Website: walmart
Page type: payment
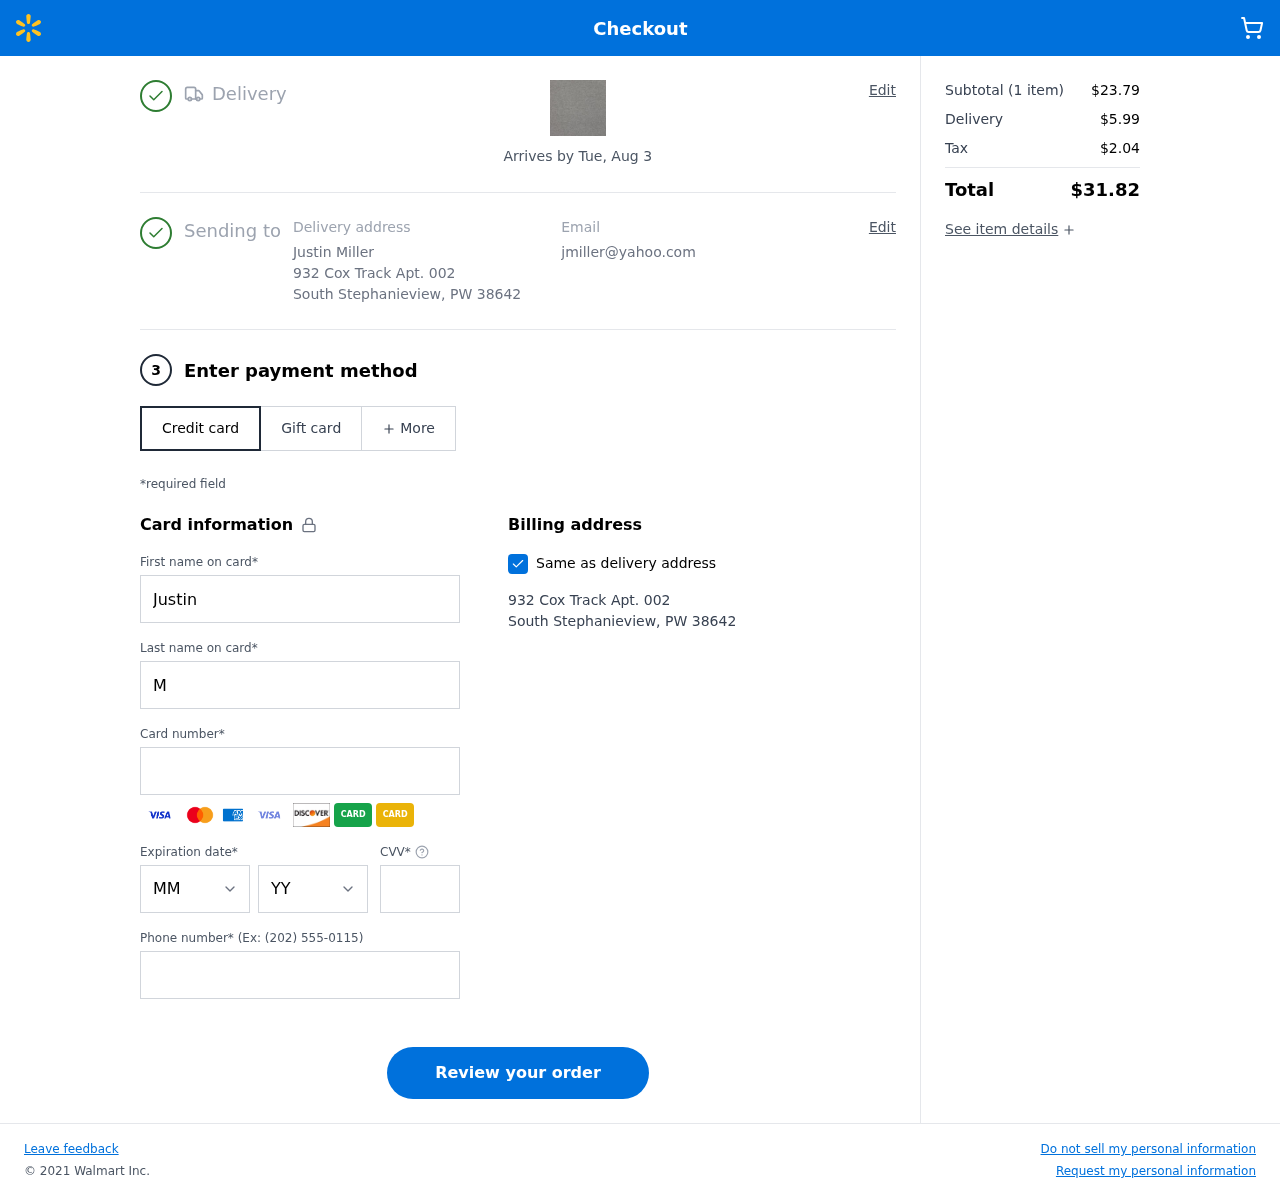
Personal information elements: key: PII_CARD_CVV
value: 082
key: PII_CARD_EXPIRY_MONTH
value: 08
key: PII_CARD_EXPIRY_YEAR
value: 26
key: PII_CARD_NUMBER
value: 4198 4474 2752 0207
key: PII_CITY
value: South Stephanieview
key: PII_EMAIL
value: jmiller@yahoo.com
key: PII_FIRSTNAME
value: Justin
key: PII_FULLNAME
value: Justin Miller
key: PII_LASTNAME
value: Miller
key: PII_PHONE
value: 6426797545
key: PII_POSTCODE
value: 38642
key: PII_STATE_ABBR
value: PW
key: PII_STREET
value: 932 Cox Track Apt. 002
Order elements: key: ORDER_DELIVERY_DATE
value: Arrives by Tue, Aug 3
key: ORDER_NUM_ITEMS
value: (1 item)
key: ORDER_SUBTOTAL
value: $23.79
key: ORDER_SHIPPING_COST
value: $5.99
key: ORDER_TAX
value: $2.04
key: ORDER_TOTAL
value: $31.82